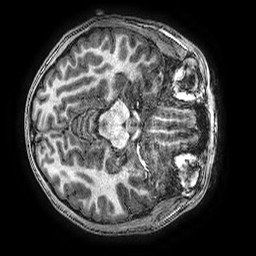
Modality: T1w
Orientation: axial
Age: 15
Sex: male
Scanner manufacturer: ge
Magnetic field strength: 3 T
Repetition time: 0.00766 s
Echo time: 0.003476 s